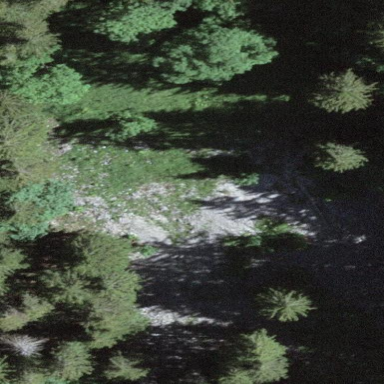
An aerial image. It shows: Natural scree.